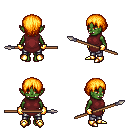
a pixel art fantasy rpg character, female body template, orc, green skin, maroon tunic, metal pants, light blonde plain hairstyle, gold gloves, gold boots, spear, four views (front, back, left, right), 2x2 character sprite sheet, small pixel art, hard edges, no anti-aliasing